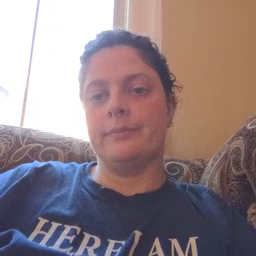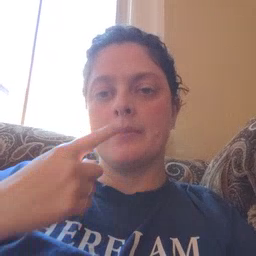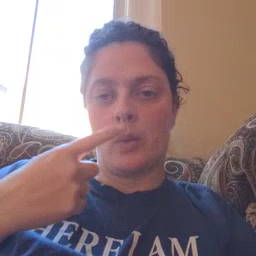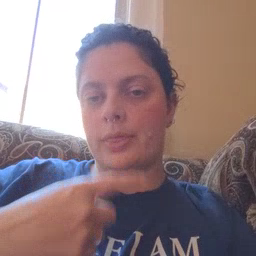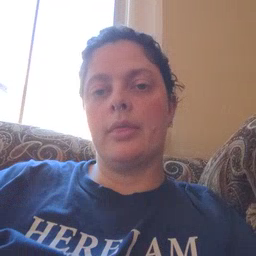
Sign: mouth